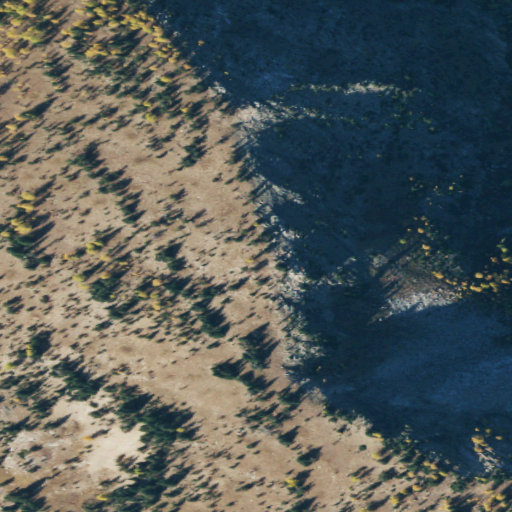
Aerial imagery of mountain in Washington named Graham Mountain containing grassland, shrub, barren land, and evergreen forest